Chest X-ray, PA view. Patient: 24 years old, sex M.
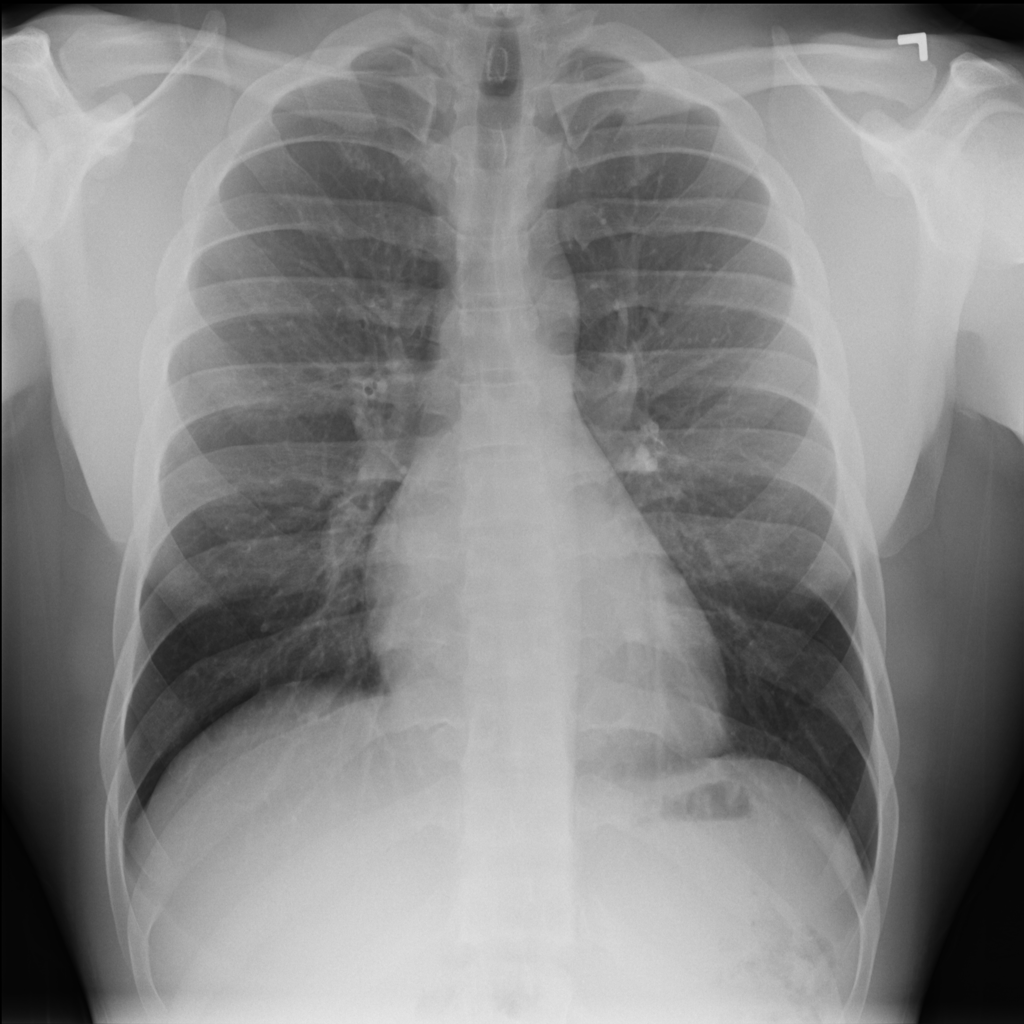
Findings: No Finding